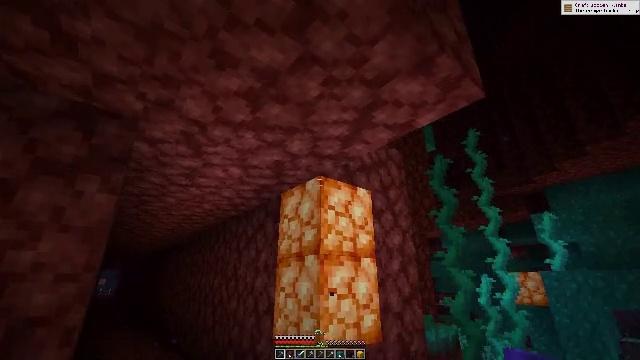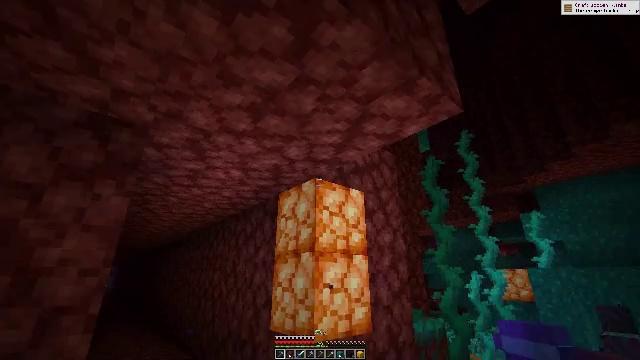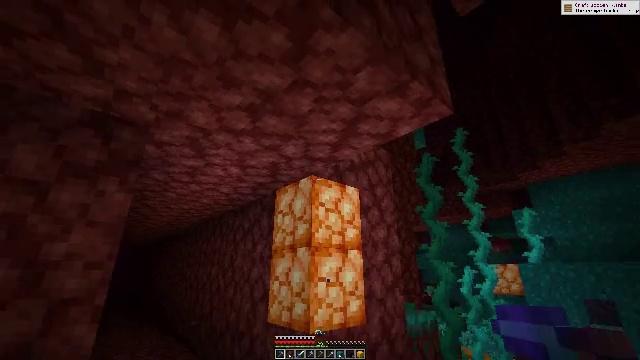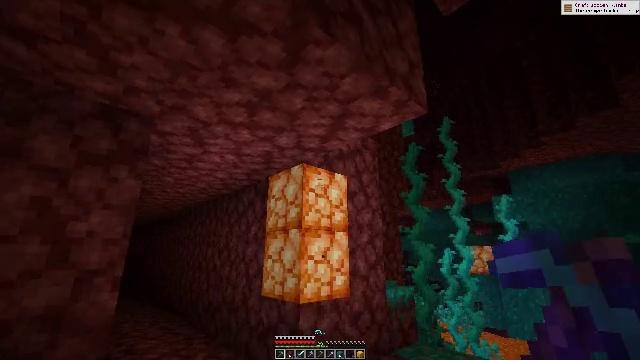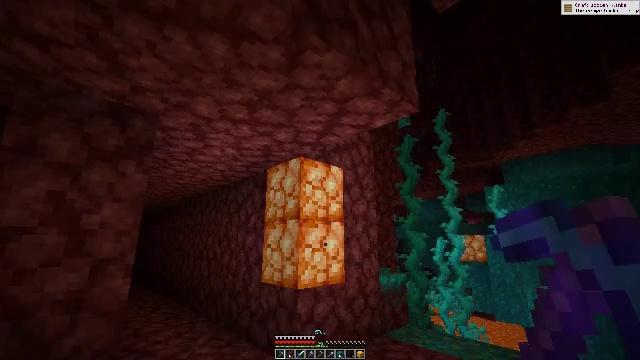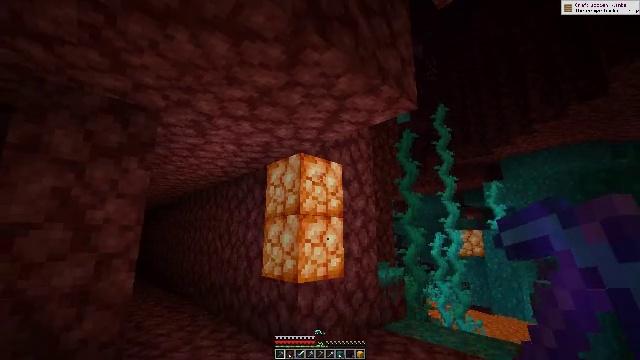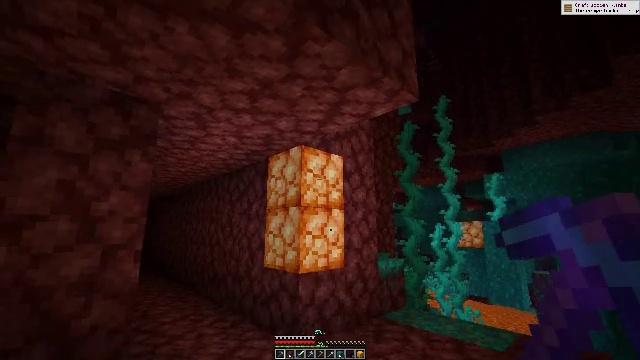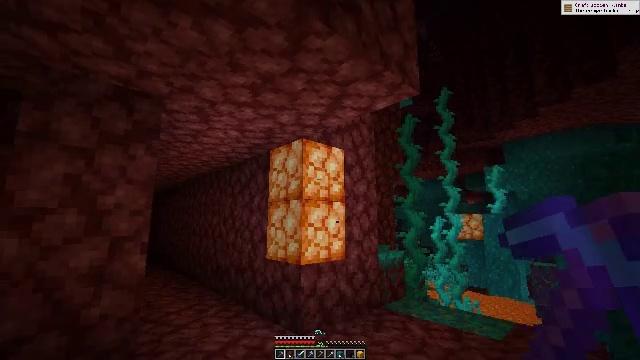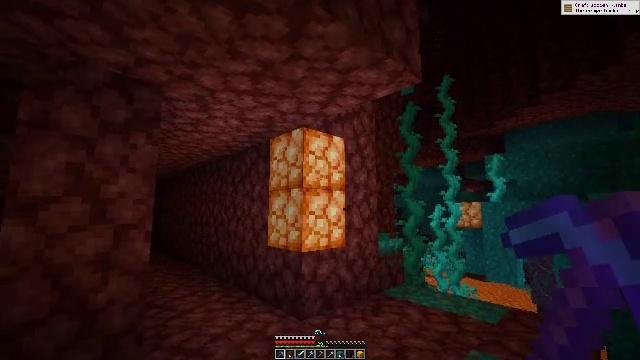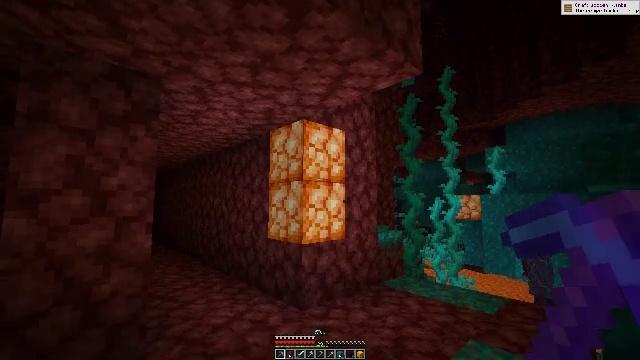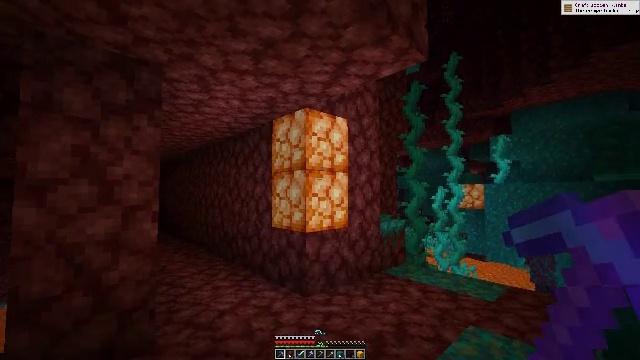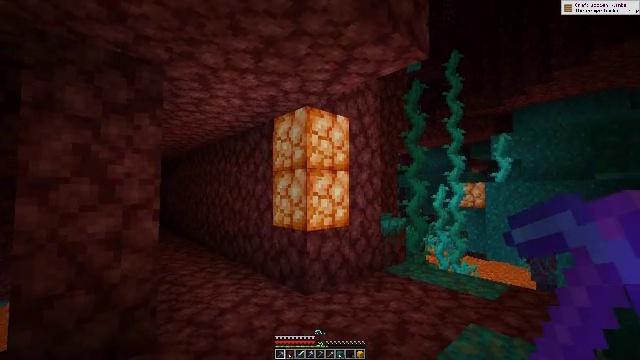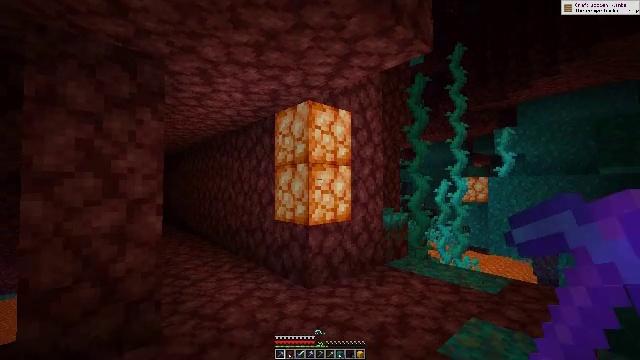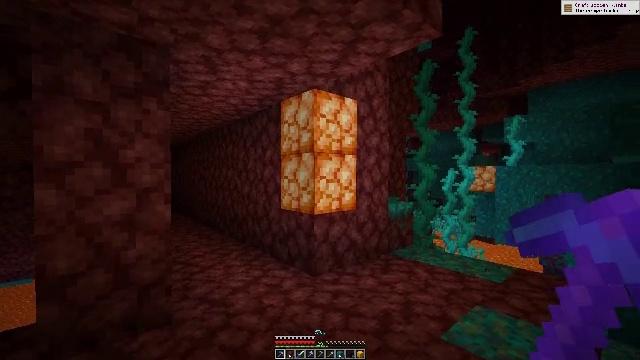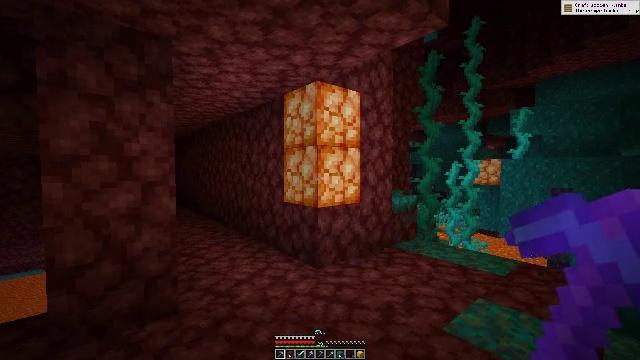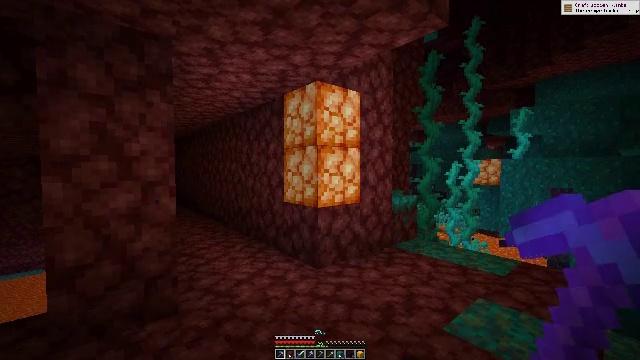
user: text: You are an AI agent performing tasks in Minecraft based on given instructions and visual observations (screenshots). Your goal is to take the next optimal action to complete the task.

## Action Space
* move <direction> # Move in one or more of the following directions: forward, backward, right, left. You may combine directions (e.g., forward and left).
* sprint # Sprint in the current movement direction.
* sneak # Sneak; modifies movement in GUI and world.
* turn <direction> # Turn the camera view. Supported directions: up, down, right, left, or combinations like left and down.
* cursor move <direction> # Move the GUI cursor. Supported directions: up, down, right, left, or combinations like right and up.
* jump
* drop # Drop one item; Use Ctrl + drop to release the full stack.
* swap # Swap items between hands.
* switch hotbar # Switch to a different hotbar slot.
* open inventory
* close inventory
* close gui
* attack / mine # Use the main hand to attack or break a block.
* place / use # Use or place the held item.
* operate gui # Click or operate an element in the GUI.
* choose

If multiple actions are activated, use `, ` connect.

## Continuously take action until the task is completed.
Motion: motion action
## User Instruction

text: Collect the shroomlight block.
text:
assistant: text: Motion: move back
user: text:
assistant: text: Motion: move back, turn down
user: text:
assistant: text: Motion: move back, turn right and down
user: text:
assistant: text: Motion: turn down
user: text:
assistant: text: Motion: turn down
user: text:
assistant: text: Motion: turn down
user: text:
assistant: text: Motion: turn down
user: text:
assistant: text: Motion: turn down
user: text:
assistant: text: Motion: turn down
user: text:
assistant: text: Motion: turn down
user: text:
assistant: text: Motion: no_op
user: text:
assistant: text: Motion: turn down
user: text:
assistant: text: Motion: turn left and down
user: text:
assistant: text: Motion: turn down
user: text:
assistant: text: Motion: no_op
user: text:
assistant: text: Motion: attack / mine
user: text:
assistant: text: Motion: attack / mine
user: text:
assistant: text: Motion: attack / mine
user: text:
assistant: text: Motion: attack / mine
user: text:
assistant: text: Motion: attack / mine
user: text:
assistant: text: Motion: attack / mine
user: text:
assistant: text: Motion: attack / mine
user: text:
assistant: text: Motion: attack / mine
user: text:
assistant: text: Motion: attack / mine
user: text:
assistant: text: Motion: attack / mine
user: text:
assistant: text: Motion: attack / mine
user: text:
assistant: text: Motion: no_op
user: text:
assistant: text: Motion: turn up
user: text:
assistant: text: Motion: turn up
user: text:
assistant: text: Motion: turn up